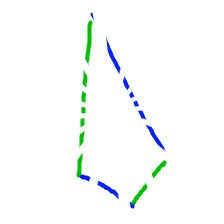
Shape: kite